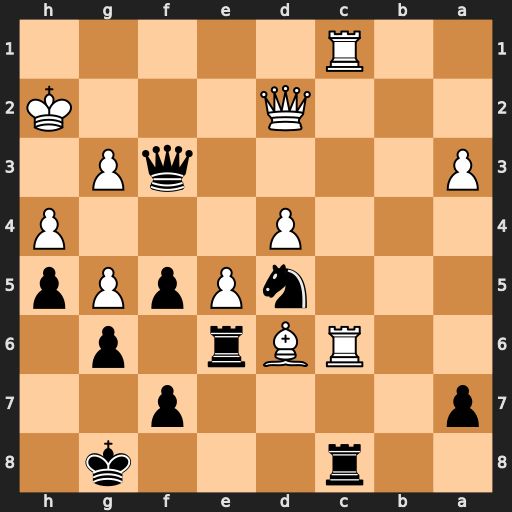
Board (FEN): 2r3k1/p4p2/2RBr1p1/3nPpPp/3P3P/P4qP1/3Q3K/2R5
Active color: b
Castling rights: -
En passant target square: -
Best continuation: Rxc6 Rxc6 Ne3